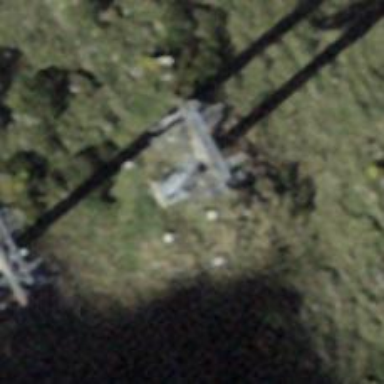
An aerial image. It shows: Pylon used for aerialway.